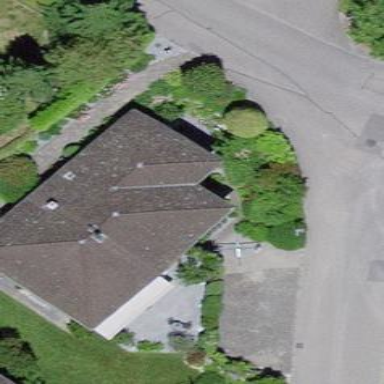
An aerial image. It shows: Detached building with hipped roof.